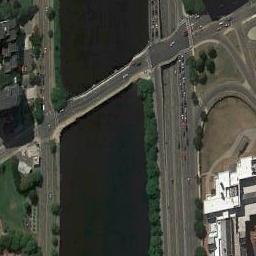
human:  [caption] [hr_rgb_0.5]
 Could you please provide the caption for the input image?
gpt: A bridge built on a dark green river and some roads on both sides of the river .

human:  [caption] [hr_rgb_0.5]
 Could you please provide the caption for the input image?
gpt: Both sides of the river are dense forests .

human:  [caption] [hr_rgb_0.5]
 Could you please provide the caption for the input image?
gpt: A bridge connects the land on both sides of the turquoise water  There are many buildings and roads on the land .

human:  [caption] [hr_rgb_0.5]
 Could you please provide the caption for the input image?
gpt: There is a bridge over the river with some roads and buildings beside .

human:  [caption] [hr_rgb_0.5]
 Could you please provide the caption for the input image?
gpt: Many buildings are at either end of the bridge .